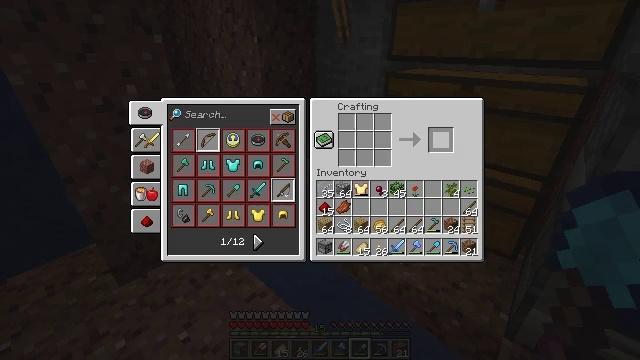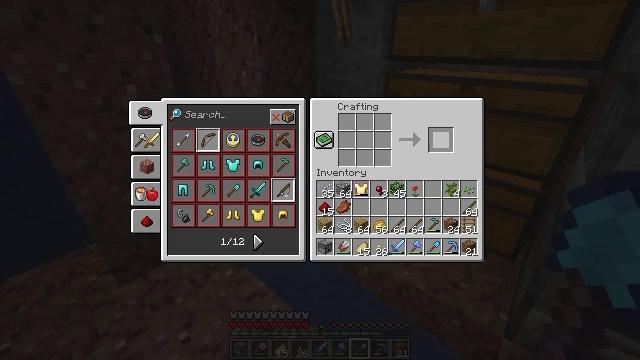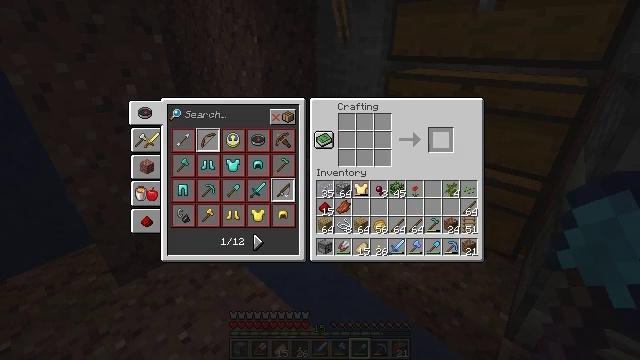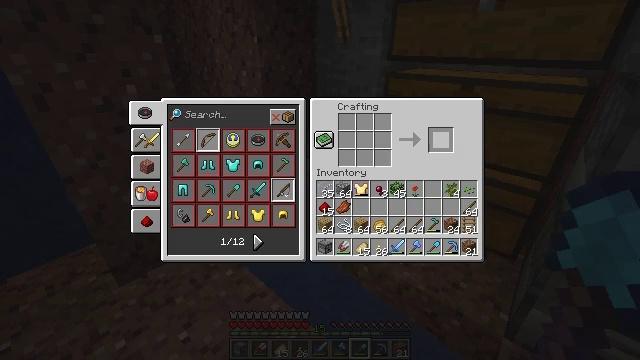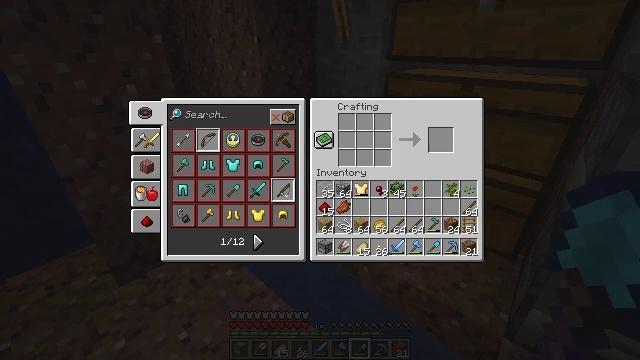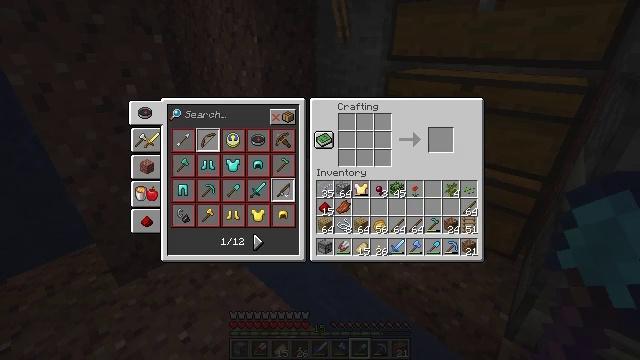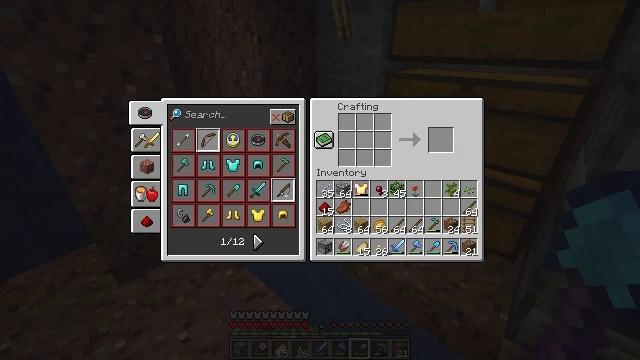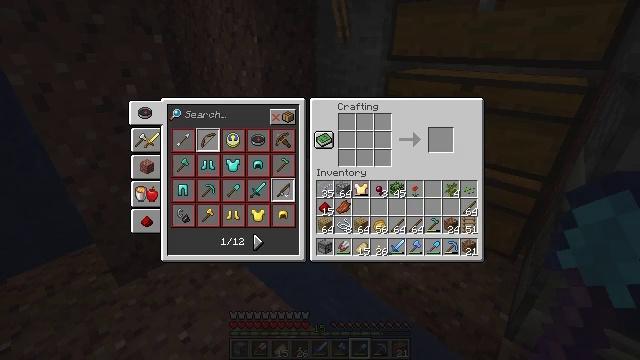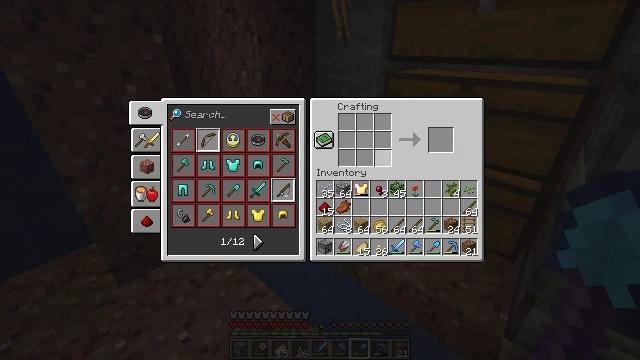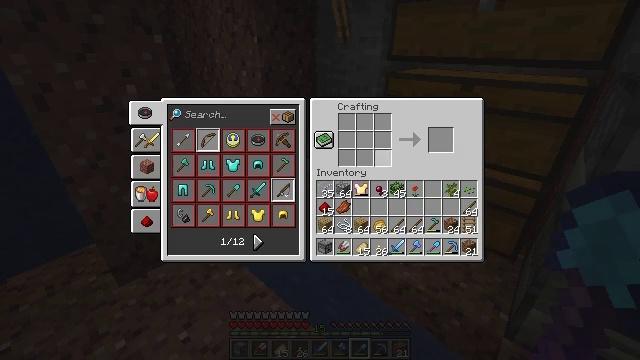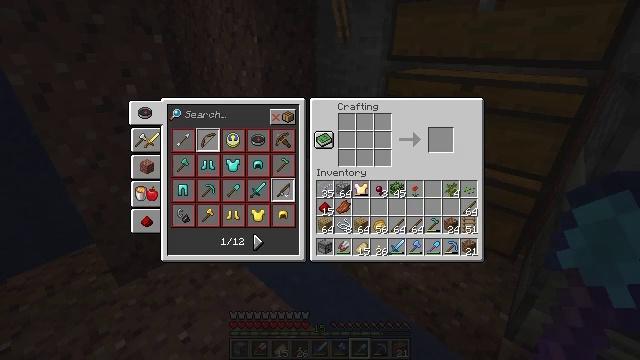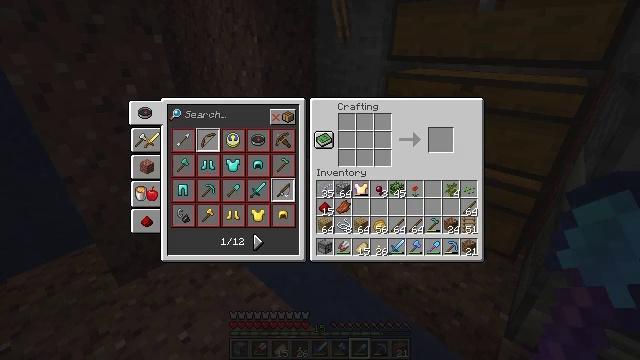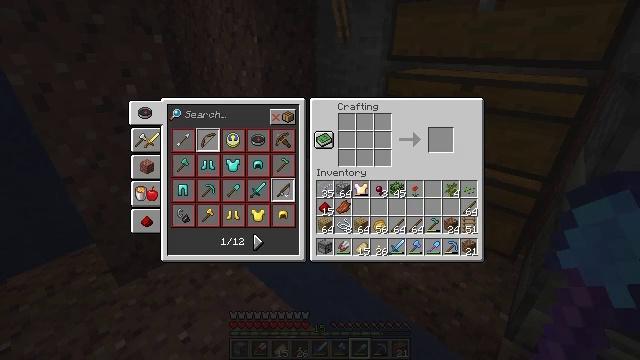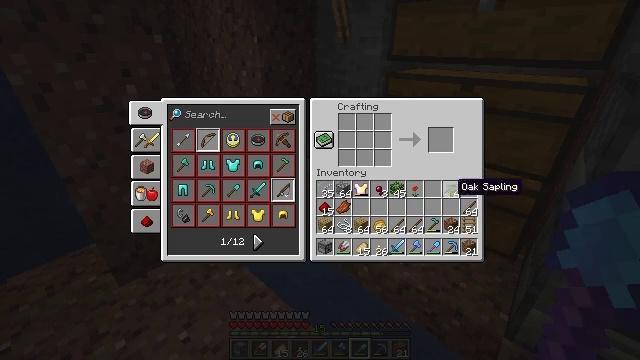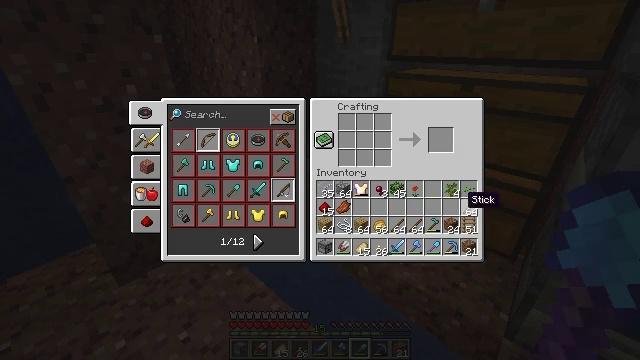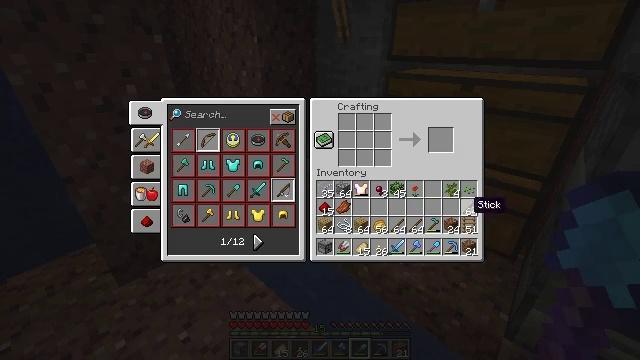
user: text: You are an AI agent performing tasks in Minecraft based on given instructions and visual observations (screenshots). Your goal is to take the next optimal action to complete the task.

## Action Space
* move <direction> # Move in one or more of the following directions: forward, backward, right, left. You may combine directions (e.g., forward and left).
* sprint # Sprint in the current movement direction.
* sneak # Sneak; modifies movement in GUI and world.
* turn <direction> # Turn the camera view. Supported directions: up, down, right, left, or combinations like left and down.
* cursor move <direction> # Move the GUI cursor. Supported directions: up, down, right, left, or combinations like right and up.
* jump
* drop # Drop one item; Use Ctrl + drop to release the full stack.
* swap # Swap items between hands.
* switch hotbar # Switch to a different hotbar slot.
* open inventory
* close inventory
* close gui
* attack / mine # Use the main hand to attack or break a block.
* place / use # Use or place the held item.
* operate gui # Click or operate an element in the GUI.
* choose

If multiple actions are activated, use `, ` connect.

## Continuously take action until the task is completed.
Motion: motion action
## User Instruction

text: Create a ladder using a crafting table.
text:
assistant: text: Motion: sneak, open gui
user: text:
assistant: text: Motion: sneak
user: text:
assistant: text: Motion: sneak
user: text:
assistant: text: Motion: sneak, cursor move left
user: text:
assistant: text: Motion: sneak, cursor move left
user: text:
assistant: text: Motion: sneak, cursor move left
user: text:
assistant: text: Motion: sneak, cursor move left
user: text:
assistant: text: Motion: sneak
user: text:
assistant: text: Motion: no_op
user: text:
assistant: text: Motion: cursor move right
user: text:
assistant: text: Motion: cursor move right and down
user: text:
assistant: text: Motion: cursor move right and down
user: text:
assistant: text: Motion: cursor move right and down
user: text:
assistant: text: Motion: cursor move right and down
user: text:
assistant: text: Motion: no_op
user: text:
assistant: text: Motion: no_op
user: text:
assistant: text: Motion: no_op
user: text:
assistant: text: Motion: no_op
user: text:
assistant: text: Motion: no_op
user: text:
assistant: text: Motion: no_op
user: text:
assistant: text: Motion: no_op
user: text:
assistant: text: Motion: operate gui
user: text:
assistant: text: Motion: operate gui
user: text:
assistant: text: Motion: operate gui
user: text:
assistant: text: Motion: cursor move left
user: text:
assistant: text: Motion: cursor move left and up
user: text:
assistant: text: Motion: cursor move left and up
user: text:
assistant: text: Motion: cursor move left
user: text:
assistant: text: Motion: no_op
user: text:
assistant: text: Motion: no_op